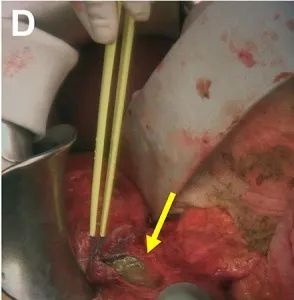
(D) Intra-operative situs showing the colon perforation (arrow).
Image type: medical_photograph (other_medical_photograph)